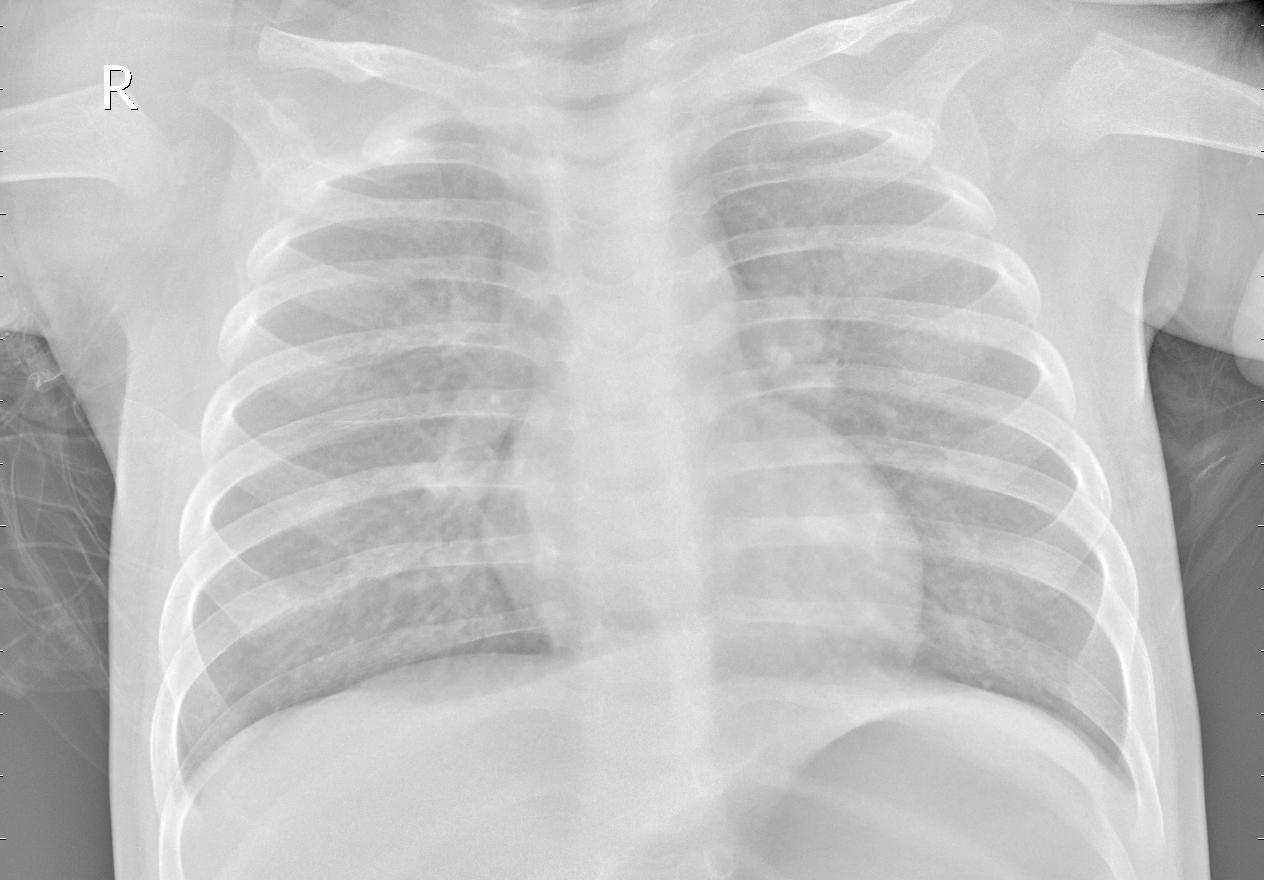
Diagnosis: PNEUMONIA